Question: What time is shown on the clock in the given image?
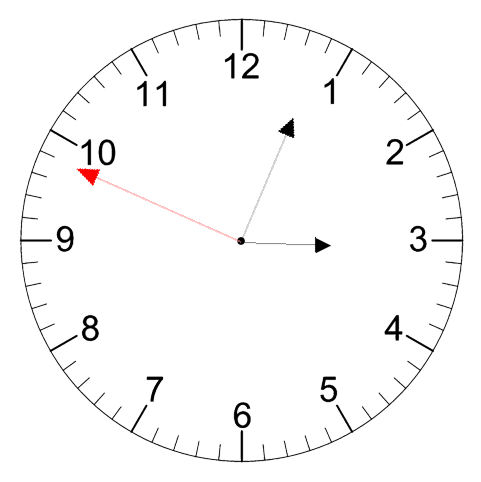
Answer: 03:03:49